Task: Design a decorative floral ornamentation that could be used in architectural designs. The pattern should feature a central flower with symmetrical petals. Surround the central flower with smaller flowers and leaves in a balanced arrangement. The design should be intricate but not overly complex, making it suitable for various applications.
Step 776:
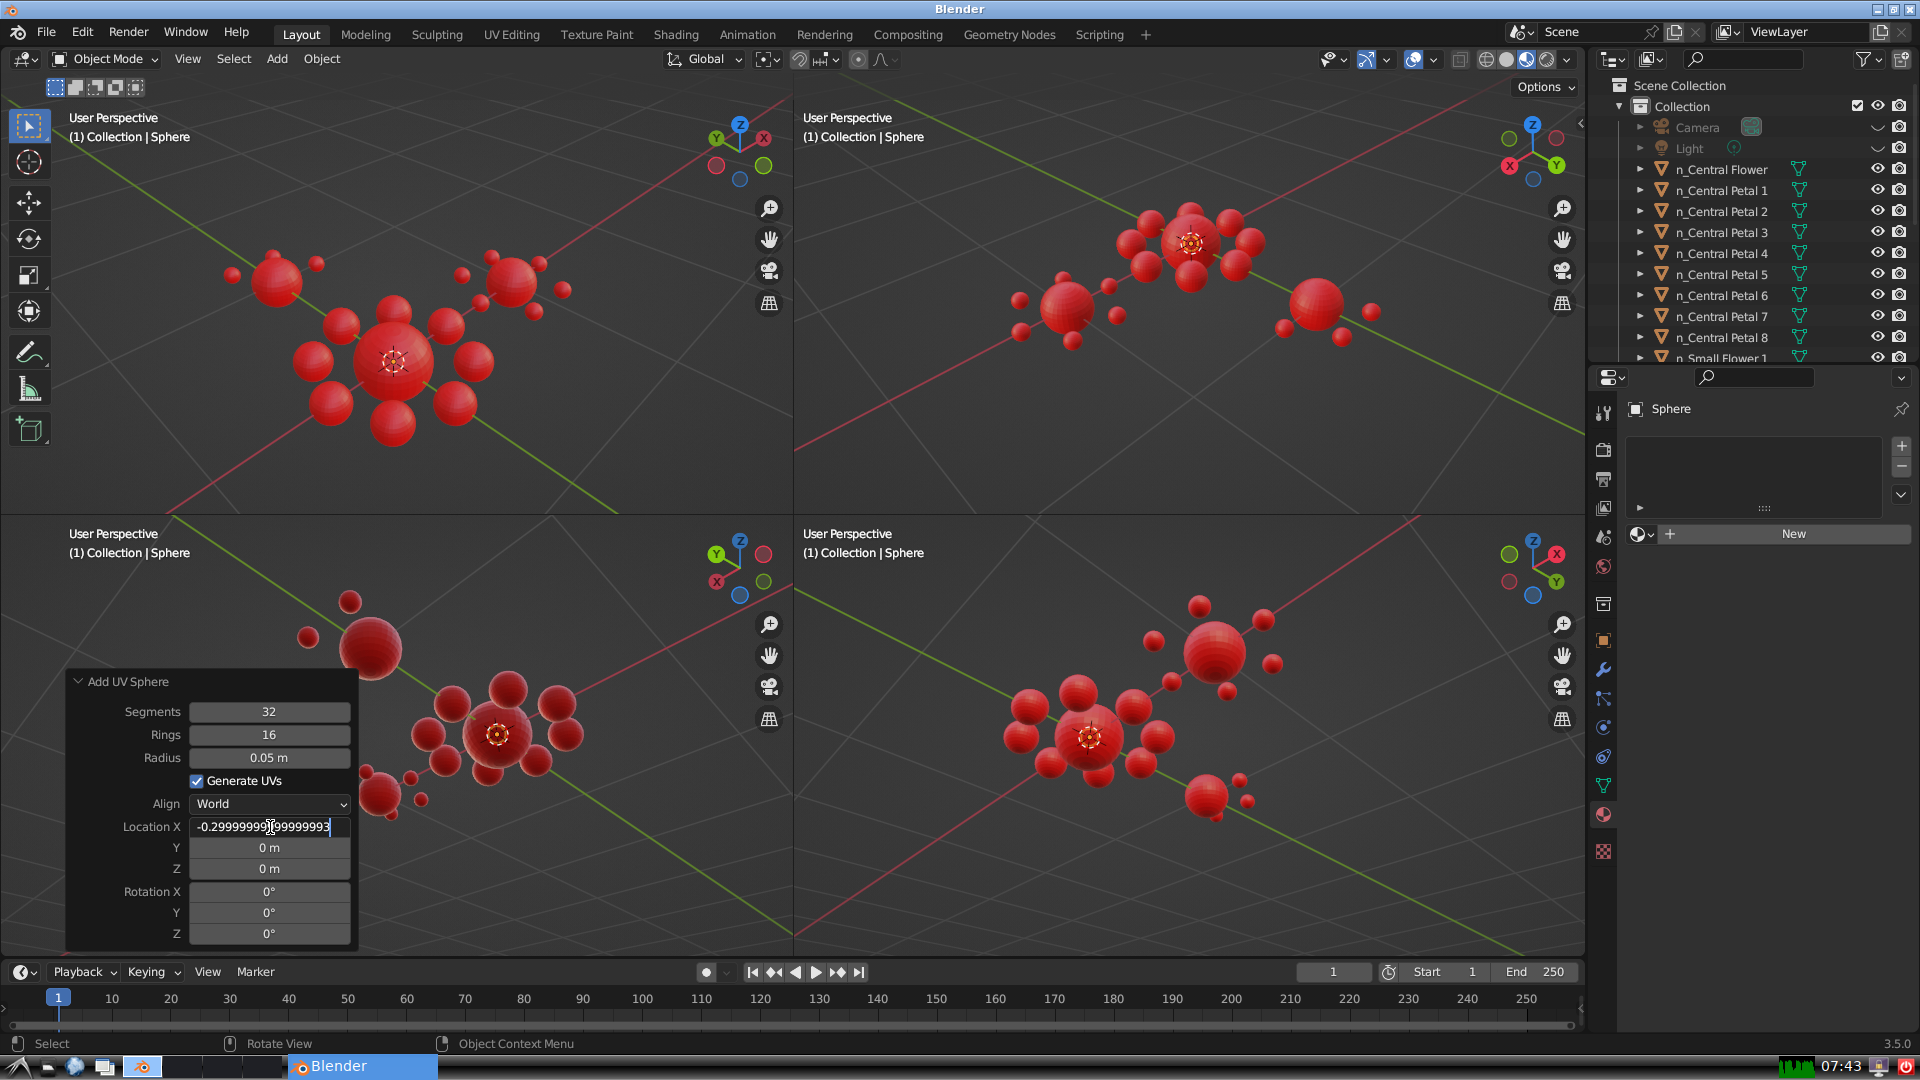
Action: {"key_press": ['Return']}